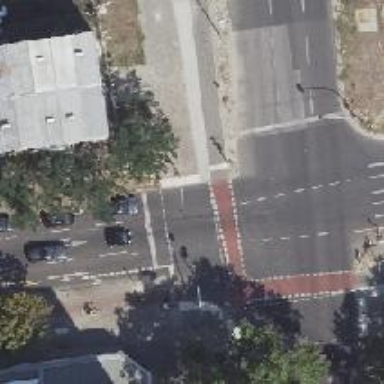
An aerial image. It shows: Road with traffic signals.